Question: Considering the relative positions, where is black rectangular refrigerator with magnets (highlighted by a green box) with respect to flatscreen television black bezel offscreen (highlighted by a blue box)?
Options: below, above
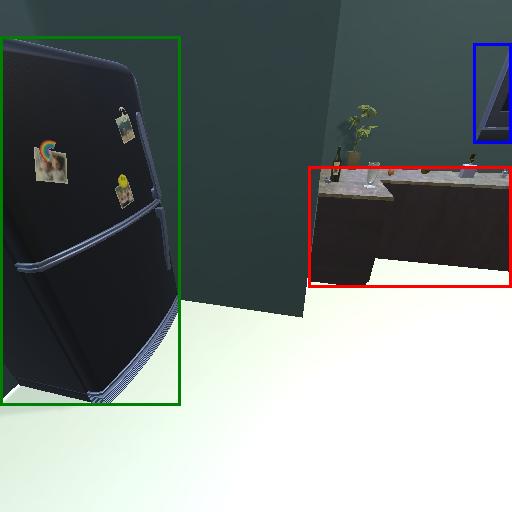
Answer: below